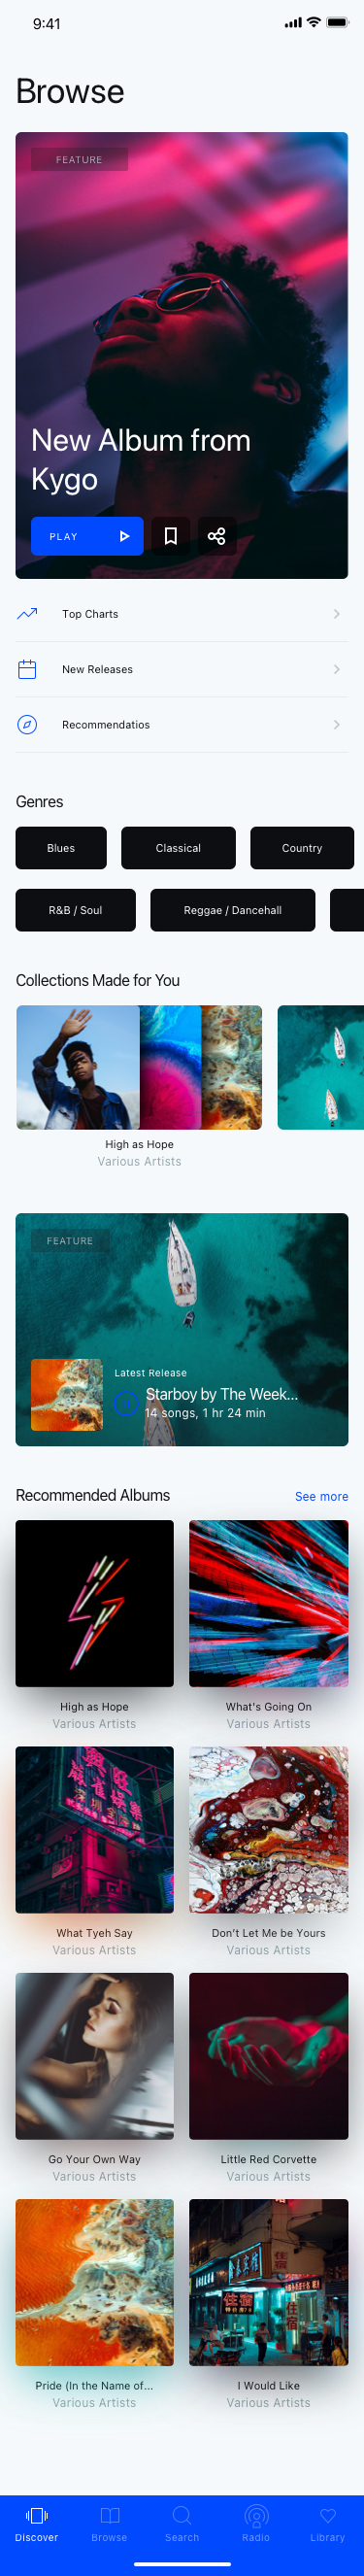
Text in this UI design:
New Album from Kygo
Collections Made for You
Genres
See more
Recommended Albums